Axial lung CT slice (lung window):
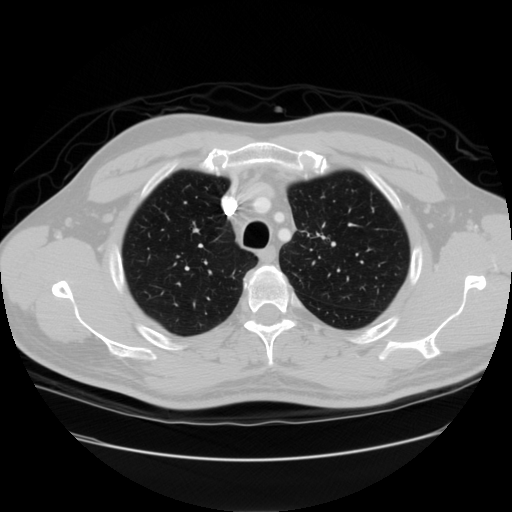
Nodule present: no